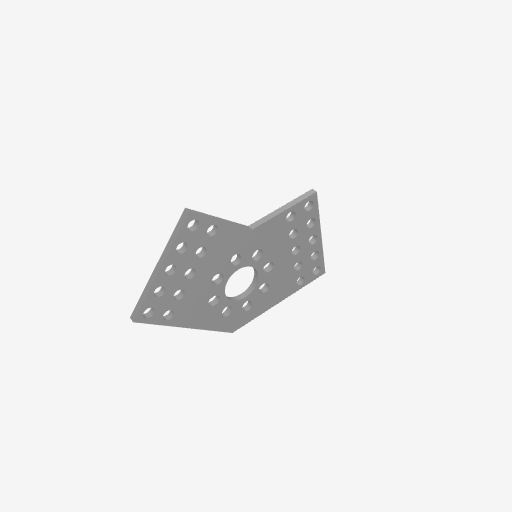
Part: FlatPatternBracket2-1